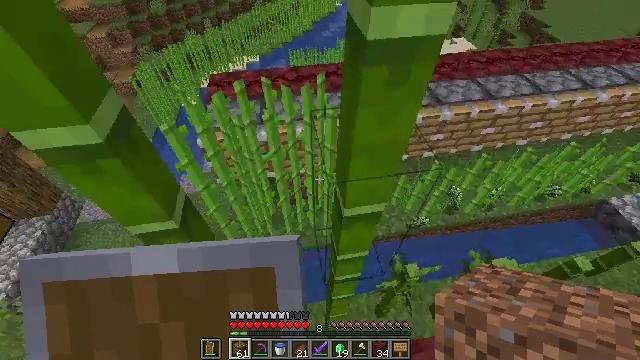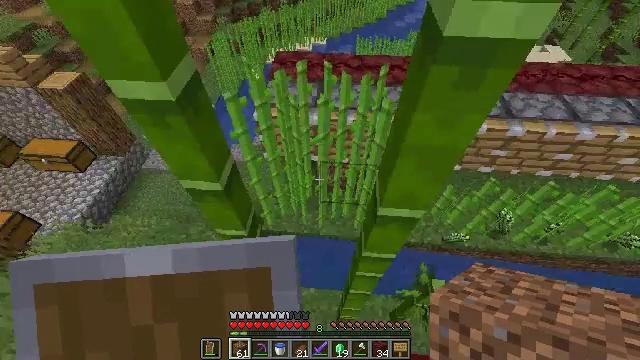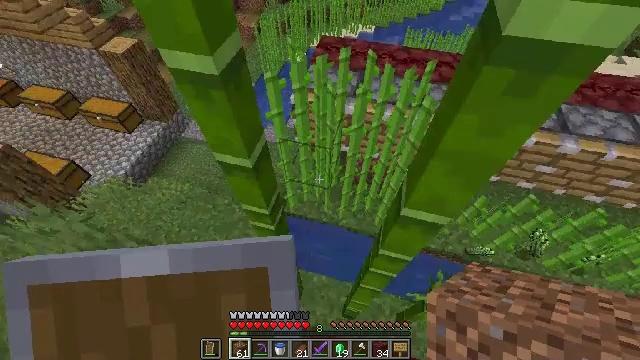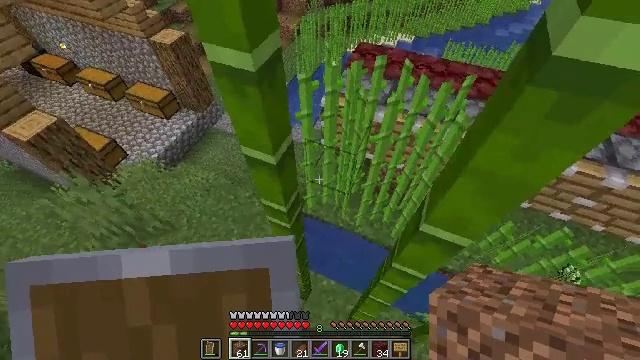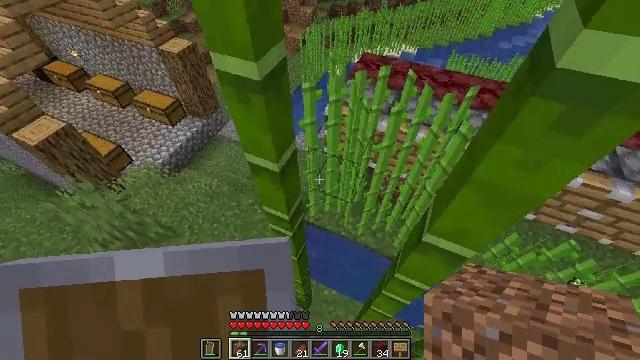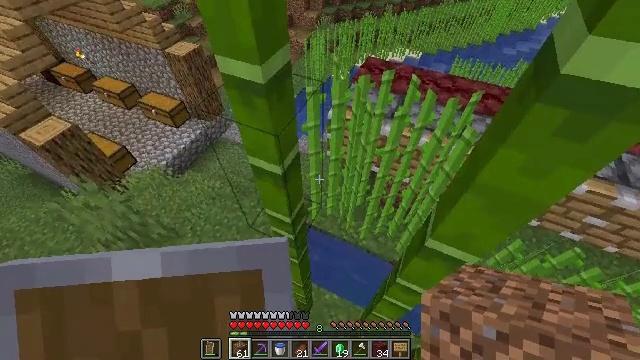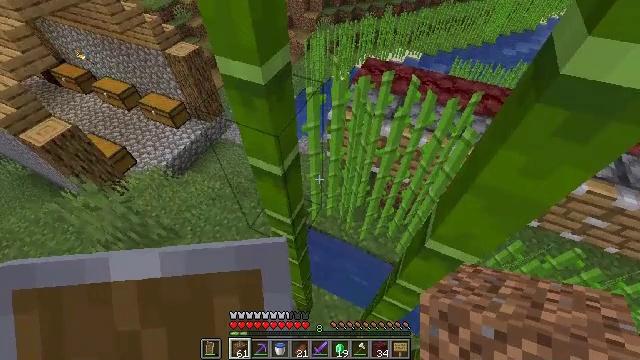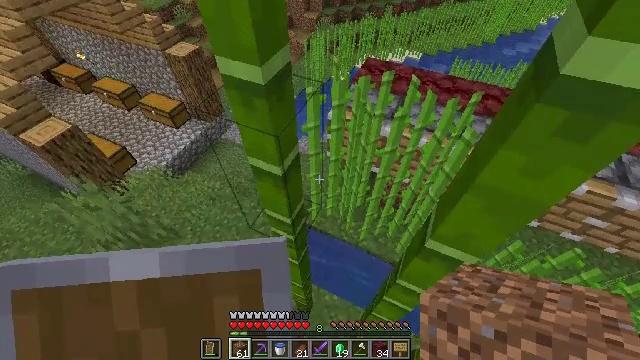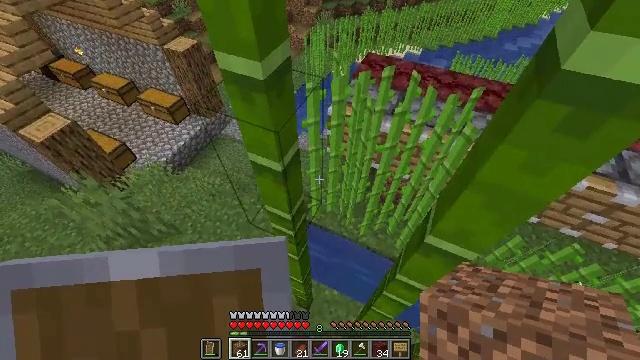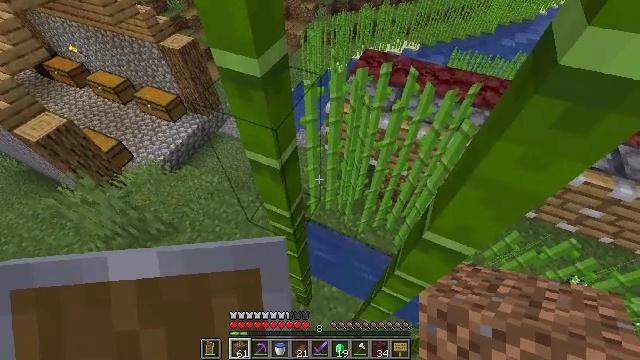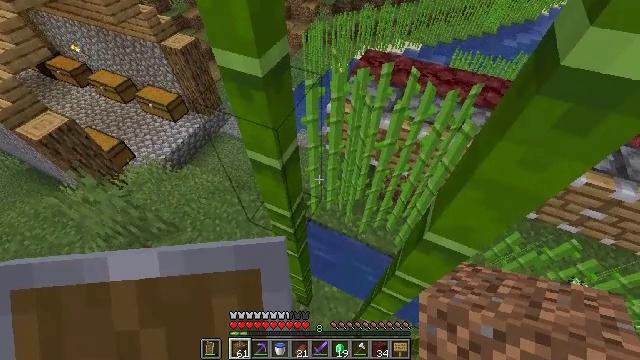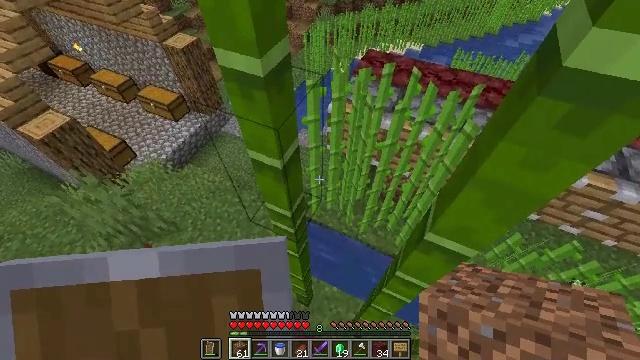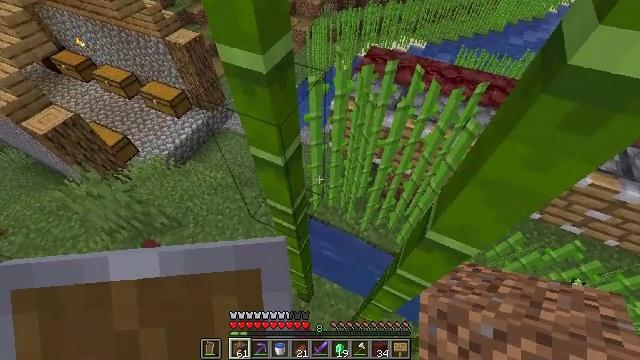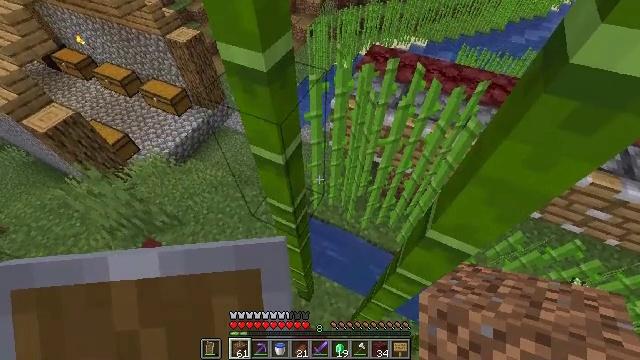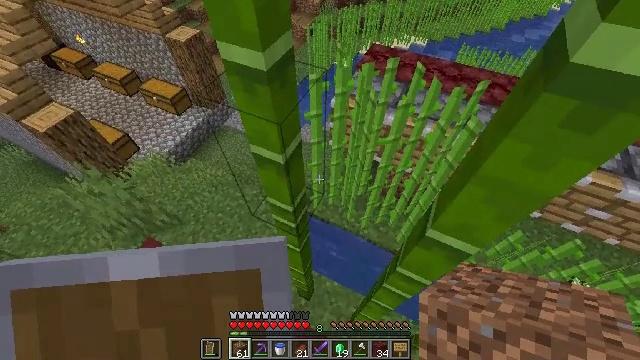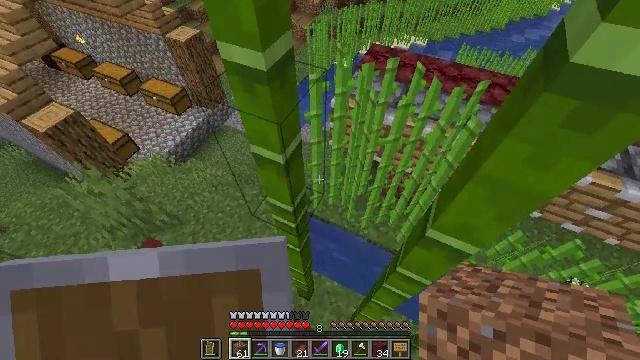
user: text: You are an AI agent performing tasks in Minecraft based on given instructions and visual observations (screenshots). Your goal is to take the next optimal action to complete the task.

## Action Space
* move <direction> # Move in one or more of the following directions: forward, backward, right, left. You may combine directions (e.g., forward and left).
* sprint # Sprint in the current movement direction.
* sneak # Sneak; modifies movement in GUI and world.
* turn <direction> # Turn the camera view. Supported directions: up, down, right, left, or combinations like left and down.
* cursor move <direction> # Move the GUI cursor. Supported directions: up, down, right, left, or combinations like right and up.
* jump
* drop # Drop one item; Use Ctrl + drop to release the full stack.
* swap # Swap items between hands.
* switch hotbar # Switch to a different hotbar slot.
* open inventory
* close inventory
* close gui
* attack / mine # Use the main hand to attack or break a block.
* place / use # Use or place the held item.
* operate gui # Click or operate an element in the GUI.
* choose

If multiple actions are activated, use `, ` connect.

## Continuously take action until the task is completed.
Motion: motion action
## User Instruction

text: Mine bamboo with your hand.
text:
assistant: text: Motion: turn left and down
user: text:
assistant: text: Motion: turn left and down
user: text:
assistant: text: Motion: turn left
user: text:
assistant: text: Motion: turn left and up
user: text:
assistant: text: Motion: no_op
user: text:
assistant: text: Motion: no_op
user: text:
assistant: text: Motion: no_op
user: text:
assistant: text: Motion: no_op
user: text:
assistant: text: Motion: no_op
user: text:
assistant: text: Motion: no_op
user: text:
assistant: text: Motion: no_op
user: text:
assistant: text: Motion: no_op
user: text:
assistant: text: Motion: no_op
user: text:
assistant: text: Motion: no_op
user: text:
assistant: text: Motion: no_op
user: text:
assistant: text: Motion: no_op
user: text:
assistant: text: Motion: turn left
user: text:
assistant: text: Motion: turn left
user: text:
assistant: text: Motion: turn left
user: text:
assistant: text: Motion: move left, turn left and down
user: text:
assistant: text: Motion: move left, turn left and down
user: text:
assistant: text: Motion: move left, turn left
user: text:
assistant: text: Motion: move left
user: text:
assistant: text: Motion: move left
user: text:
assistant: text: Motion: move forward and move left
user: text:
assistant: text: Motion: move forward and move left, turn right
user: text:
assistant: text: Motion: move forward and move left, turn right
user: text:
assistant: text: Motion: move forward and move left, turn right
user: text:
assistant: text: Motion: move forward and move left, turn right
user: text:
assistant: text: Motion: move forward and move left, turn right